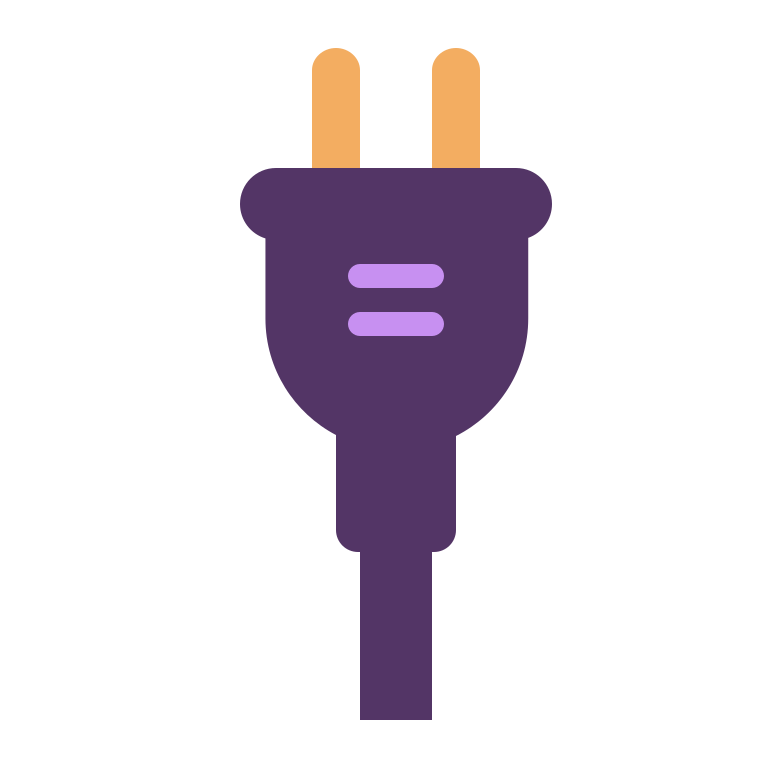
electric plug flat